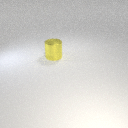
large yellow metal cylinder